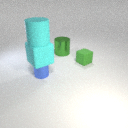
large cyan rubber cylinder above large cyan rubber cube